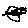
Label: fish